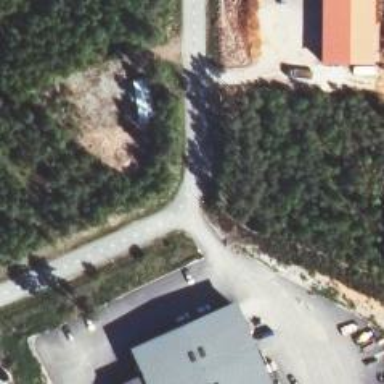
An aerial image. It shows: Unclassified road passing through industrial area.